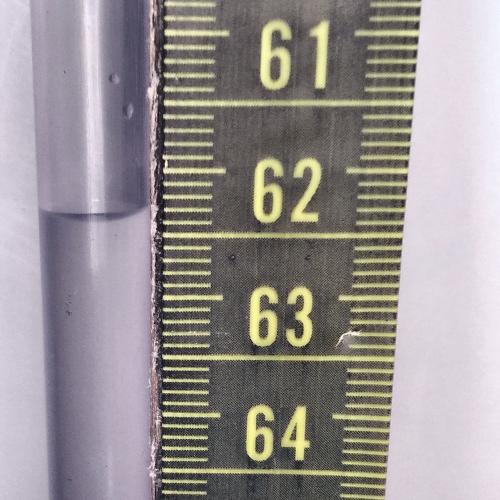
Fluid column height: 62.3 cm